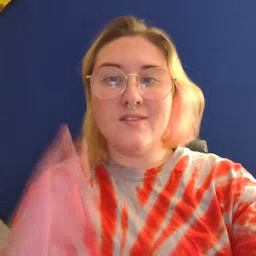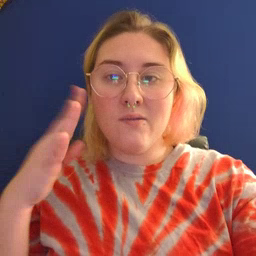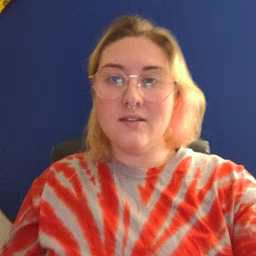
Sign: noisy